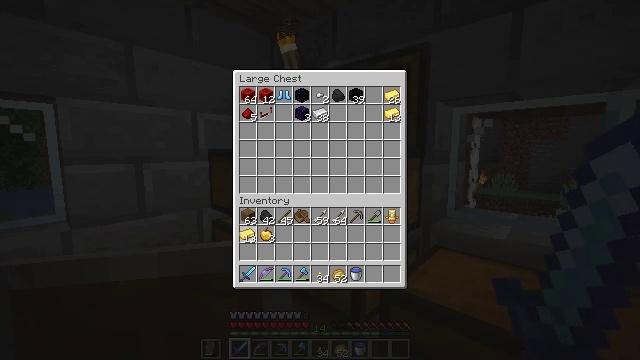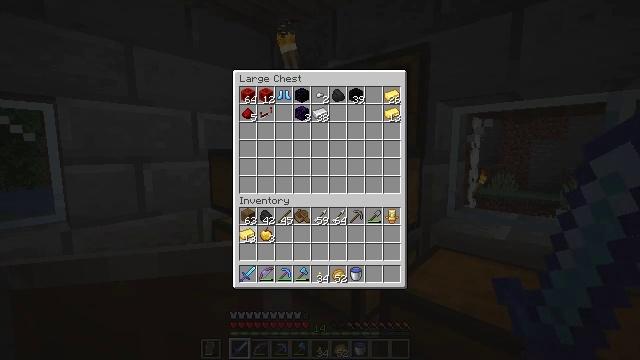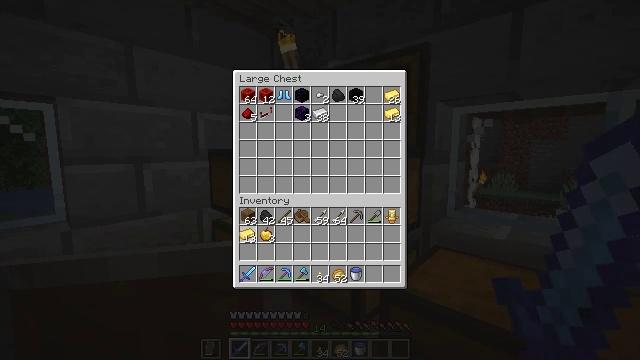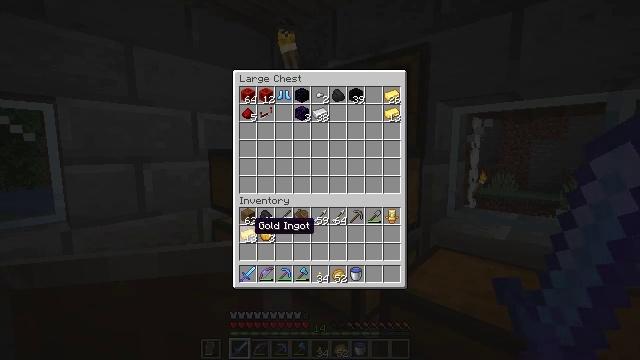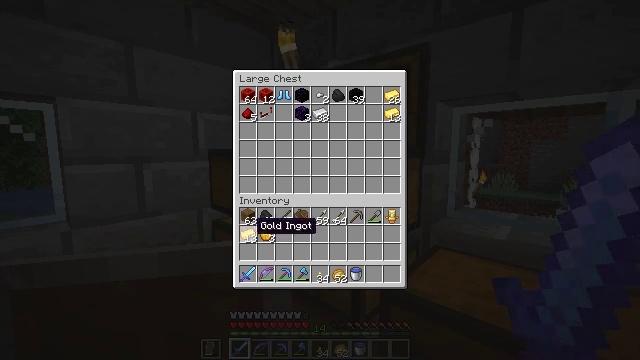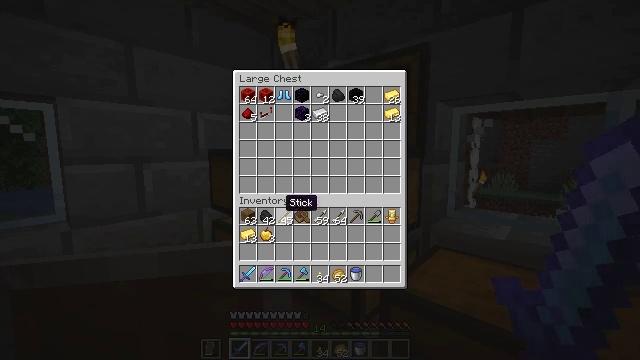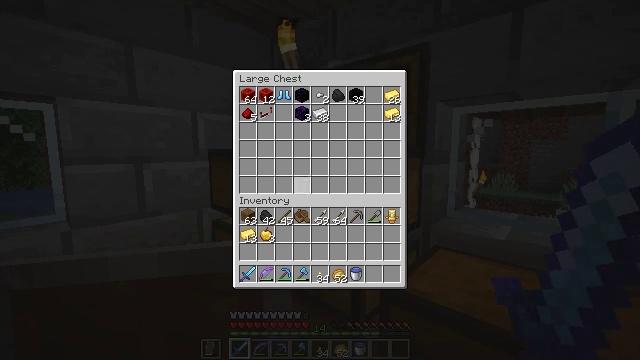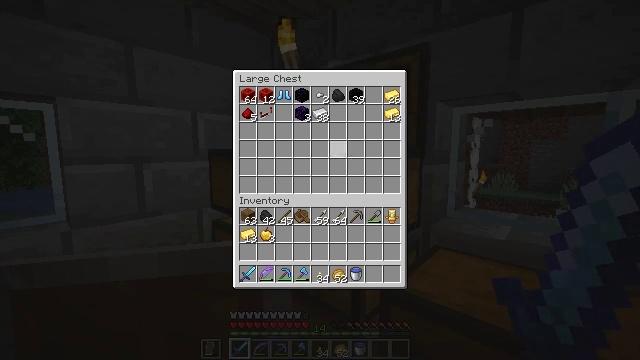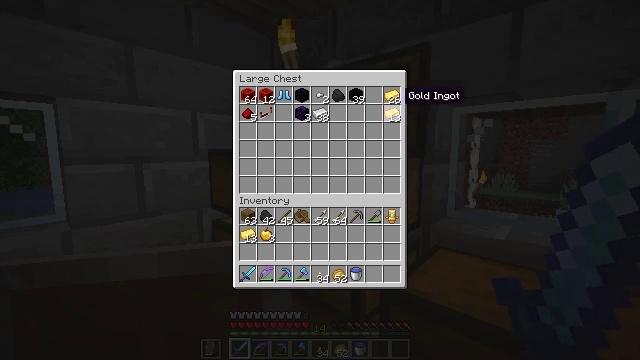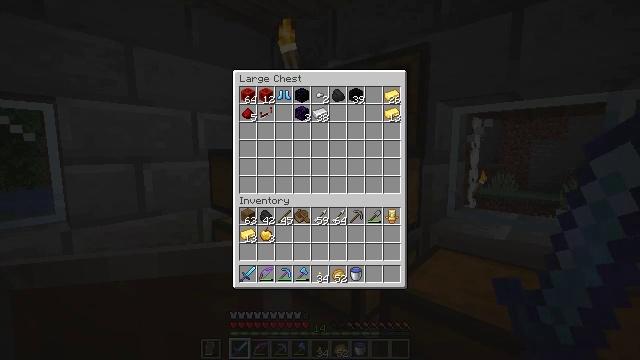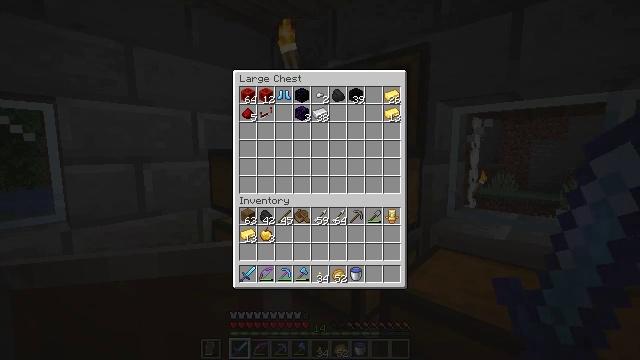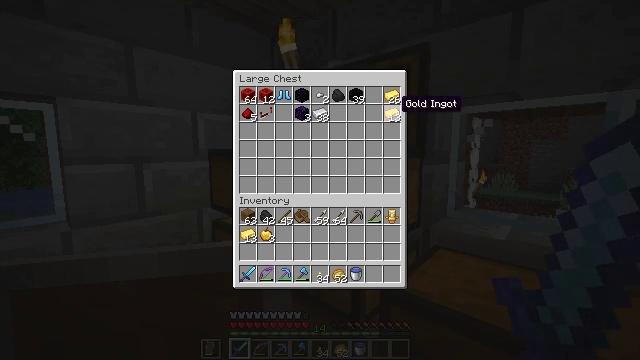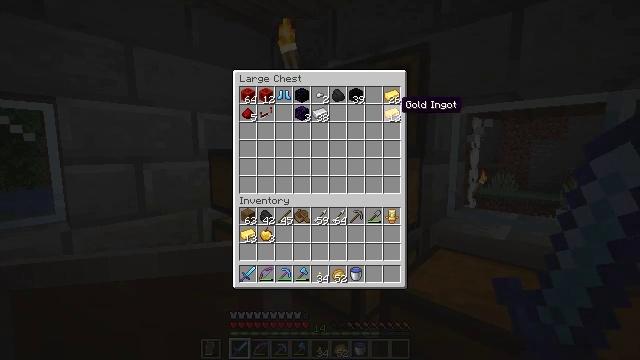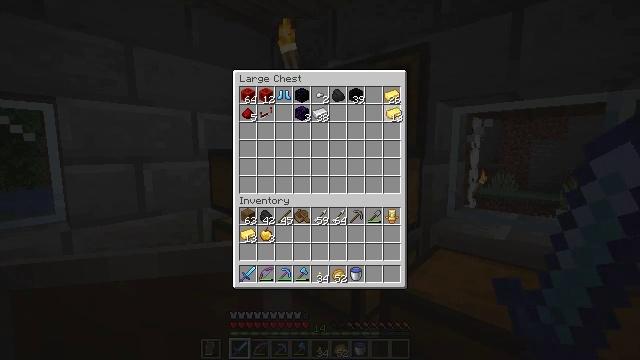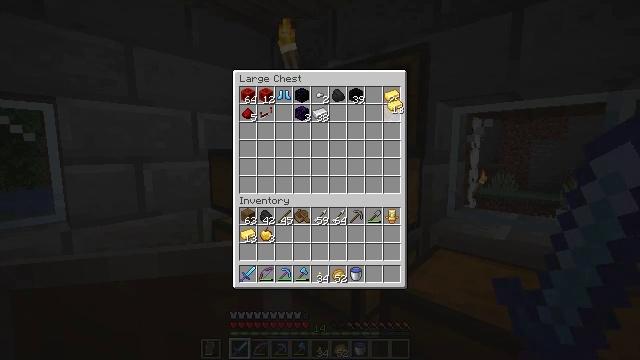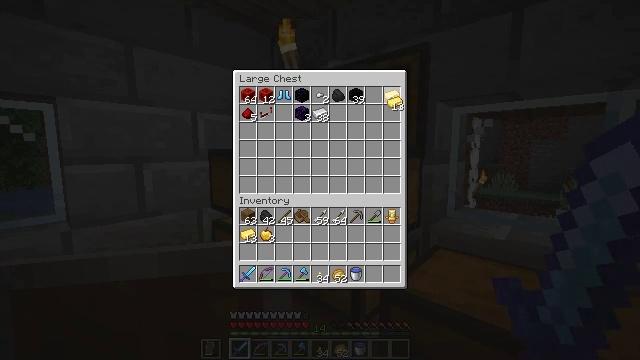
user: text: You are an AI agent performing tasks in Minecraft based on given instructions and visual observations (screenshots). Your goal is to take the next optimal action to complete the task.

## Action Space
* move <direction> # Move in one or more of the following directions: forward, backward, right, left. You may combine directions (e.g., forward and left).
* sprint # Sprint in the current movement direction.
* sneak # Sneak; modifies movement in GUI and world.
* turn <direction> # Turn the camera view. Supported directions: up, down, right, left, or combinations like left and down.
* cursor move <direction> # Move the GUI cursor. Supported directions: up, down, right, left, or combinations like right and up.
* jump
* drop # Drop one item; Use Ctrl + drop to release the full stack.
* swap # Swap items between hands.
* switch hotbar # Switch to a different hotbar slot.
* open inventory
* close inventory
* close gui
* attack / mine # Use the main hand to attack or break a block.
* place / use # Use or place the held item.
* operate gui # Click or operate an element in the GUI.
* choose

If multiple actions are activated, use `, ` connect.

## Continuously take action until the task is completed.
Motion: motion action
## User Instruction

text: Arrange iron ingots in a U-shape to craft a cauldron.
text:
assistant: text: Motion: no_op
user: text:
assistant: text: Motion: operate gui
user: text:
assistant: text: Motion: no_op
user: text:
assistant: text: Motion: no_op
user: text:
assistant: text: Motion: cursor move right and up
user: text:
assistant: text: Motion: cursor move right and up
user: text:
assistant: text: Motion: cursor move right and up
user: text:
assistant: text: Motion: cursor move right and up
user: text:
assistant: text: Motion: no_op
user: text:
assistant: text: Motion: no_op
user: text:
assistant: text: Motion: cursor move left and down
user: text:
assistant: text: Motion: no_op
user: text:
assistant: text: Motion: operate gui
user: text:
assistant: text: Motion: cursor move up
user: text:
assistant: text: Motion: no_op
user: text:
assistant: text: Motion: no_op
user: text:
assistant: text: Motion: operate gui
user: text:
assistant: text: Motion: operate gui
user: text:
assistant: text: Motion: no_op
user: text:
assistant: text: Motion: no_op
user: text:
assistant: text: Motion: no_op
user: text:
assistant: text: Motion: no_op
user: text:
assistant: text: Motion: no_op
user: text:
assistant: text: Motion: no_op
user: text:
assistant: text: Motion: no_op
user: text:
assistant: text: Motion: no_op
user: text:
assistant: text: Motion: cursor move left and down
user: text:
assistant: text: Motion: no_op
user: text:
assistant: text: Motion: no_op
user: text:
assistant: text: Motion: cursor move right and down